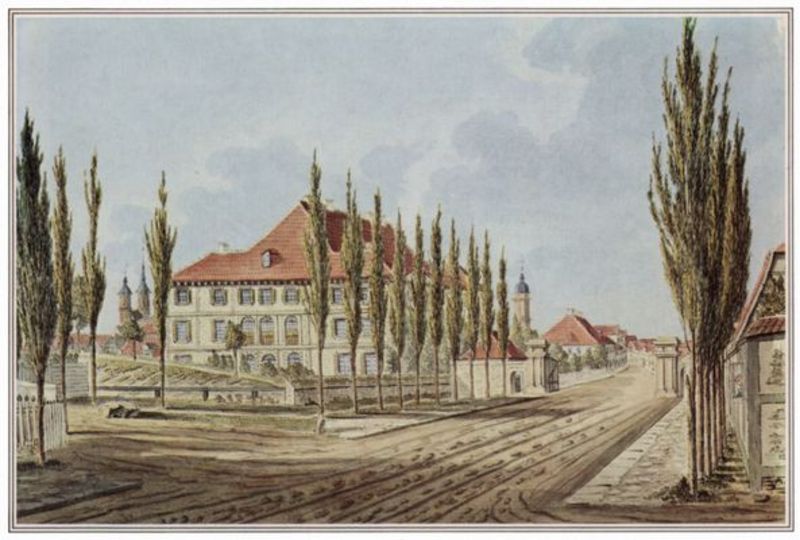
Titel: Göttingen, Geismarer Tor mit Accouchierhaus (Entbindungsstation)
Künstler: Christian Andreas Besemann
Standort: Göttingen
Institution: Niedersächsische Staats- und Universitätsbibliothek
Schlagwörter: baum, blau, gemälde, himmel, schatten, wolken, aquarell, bäume, grün, kirchturm, stadt, braun, fenster, hell, strasse, weiss, zeichnung, dach, gebäude, haus, park, rot, schloss, weg, zaun, architektur, häuser, pappeln, kirche, zart, fensterläden, kamine, turm, garten, zypressen, bäumchen, klar, ecke, ansicht, ort, perspektive, vedute, spuren, dorf, dächer, mauer, allee, graphik, tag, zäune, arches, architecture, blue, church, column, columns, hands, palace, red, steps, white, window, black, country, empty, france, gray, green, grey, hair, nose, old, painting, portrait, table, wall, windows, yellow, picture, pink, print, brown, perspective, menschenleer, tor, fahrspuren, kirchen, kirchtürme, eingang, bürgersteig, gehsteig, türme, zwiebelturm, kreuzung, groß, druck, druckgraphik, gehweg, trottoir, staub, schlamm, villa, maison, pforte, anwesen, walmdach, fluchtpunkt, cloud, clouds, man, rock, sky, stone, tree, building, ear, hill, house, landscape, nature, sand, houses, lane, poplars, roof, roofs, street, tower, trees, village, fachwerk, einfahrt, zufahrt, eyes, kulisse, wagenspuren, peaceful, pine, entrance, garden, path, road, way, drawing, frame, castle, shadow, realism, scarf, line, sketch, cross, dead, door, scene, bridge, fence, town, clocher, dirt, italy, rural, city, leaves, doppeltürme, design, dome, renaissance, neubau, fensterfront, prospekt, walls, dessin, aquarelliert, brick, buildings, gate, manor, mansion, place, sections, entry, lanes, vertical, watercolor, coloriert, dor, fahrweg, intaglio, dull, foot, wolkenb, england, fußspuren, arbres, sapins, barracks, tram, lines, shapes, dirt road, home, horse, kasernen, belltower, birch, branches, book, towel, leaf, lips, munich, shadows, paint, primitive, simple, waterpaint, cityscape, spire, steeple, eyebrows, pillar, blue sky, sidewalk, train, grid, tan, branch, pines, alley, trail, geometry, avenue, towers, sable, rue, geometrical, immeuble, dirty, shape, mud, tiles, europe, moscow, churches, fahrrinne, rail, watercolours, tile, pförtnerhaus, countryside, community, lonely, malerei, cloister, hous, european, street scene, block, marks, trunks, walkway, terracotta, borwn, airy, allley, ally, architectrue, architectural, architectural rendering, carriage marks, church on the way, city gate, crossroad, cypress, cyprus tree, daylight, deciduous tree, diagonals, dormer, driveway, estate, esterior, exterior elevation, farbstifte, folk-like, gates, manor house, maviert, monastary, new, old houses, order, organized, pappel, pappeön, past, pförtnerhausw, pinien, pitched rooves, plane trees, precisionism, provincial, rails, red roof, route, ruts, rutted, sandweg, scored, symmetrical, terracotta tile roof, tile roof, tiled, torpfosten, tracks, tree-lined, trodden, turrets, uninteresting, upper class, windrow, zerfahren, scenery, soft, fences, conifers, 19. jahrhundert, 18. jahrhundert, prints, 17. jahrhundert, 19. jahrhunder, corner, großes haus, homes, rows, big house, tress, arched windows, saplings, parkway, paiting, quiet, footprints, idk, 1800's, footsteps, farms, footprint, hiiiiiiiilfeeeeeeeeeeeee, turn, guard house, 19, 19e, gateway, traces, skylight, railtracks, winery, cypress trees, outbuildings, cyprus tres, crossroads, tramway, unpaved road, storey, pecil, trails, cedars, terra cotta tile